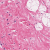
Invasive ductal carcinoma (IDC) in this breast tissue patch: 0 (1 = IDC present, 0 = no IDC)